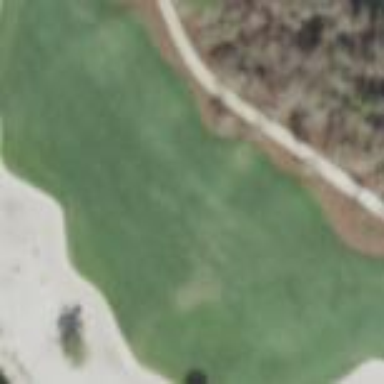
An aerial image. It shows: Golf fairway surrounded by grass.